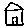
Label: house